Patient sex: M
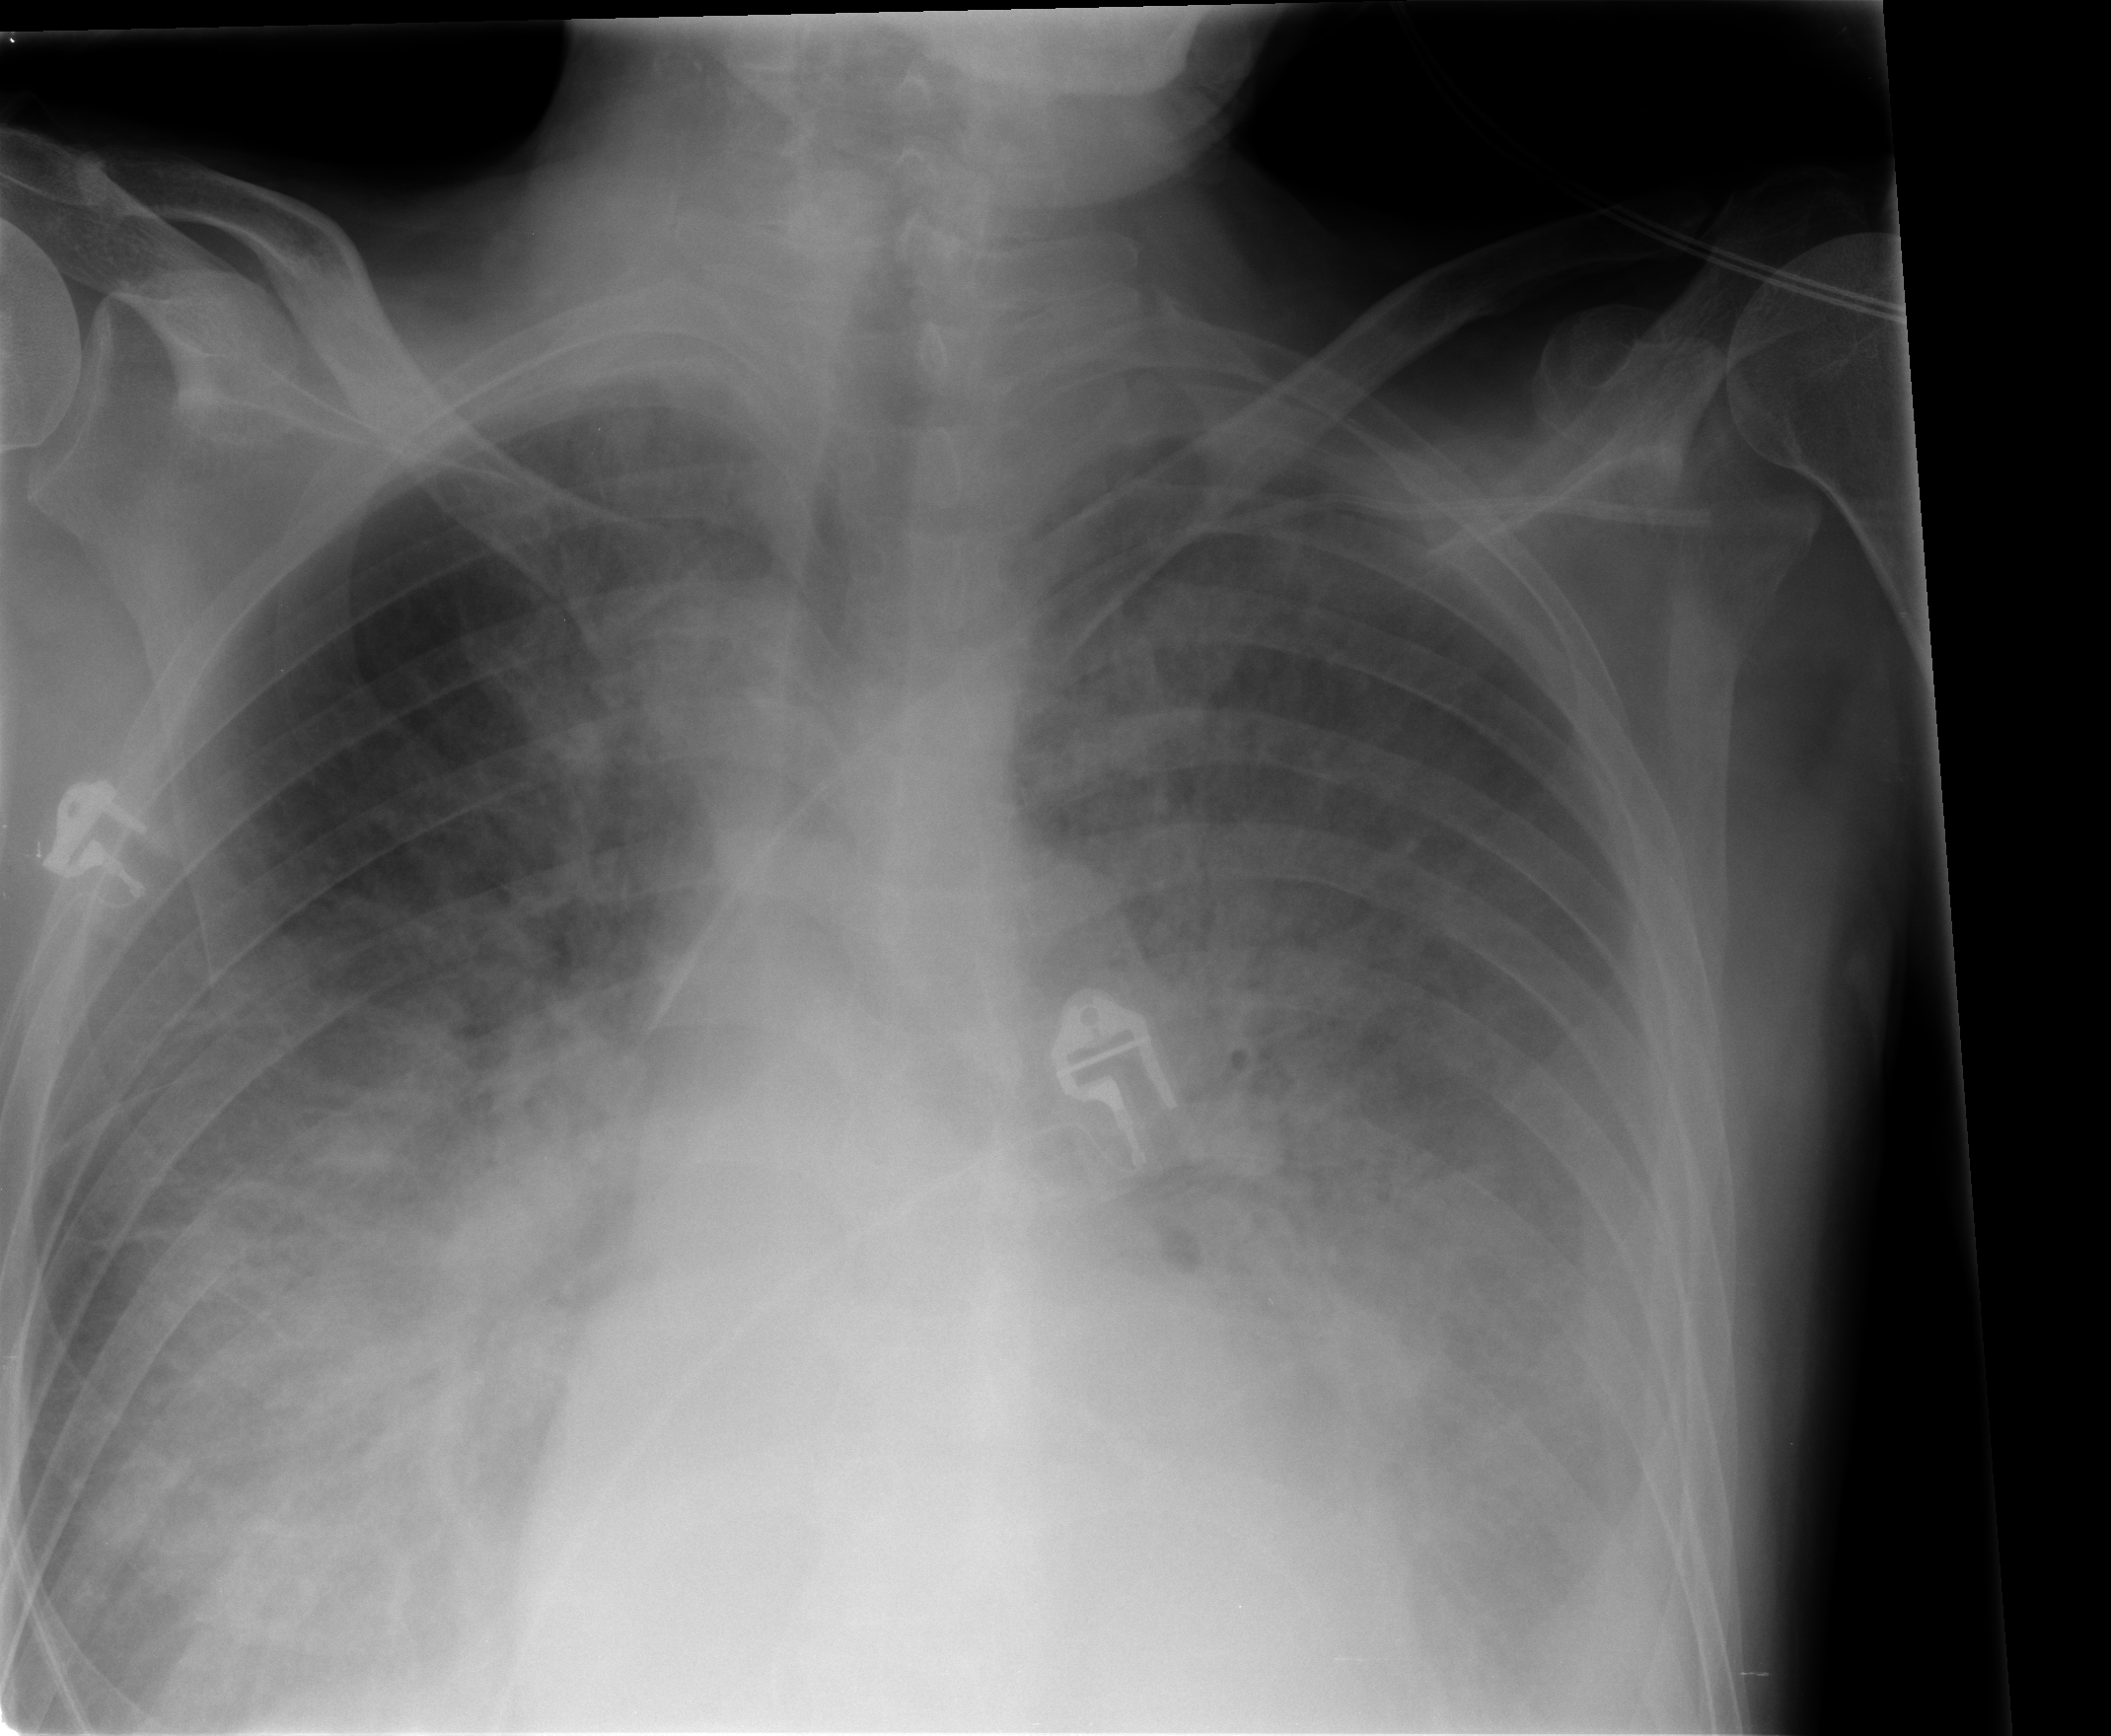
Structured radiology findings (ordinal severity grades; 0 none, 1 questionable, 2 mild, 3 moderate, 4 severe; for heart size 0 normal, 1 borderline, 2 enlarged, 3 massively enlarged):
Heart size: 1
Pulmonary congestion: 4
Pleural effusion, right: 2
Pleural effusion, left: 3
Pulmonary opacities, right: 2
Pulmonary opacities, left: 2
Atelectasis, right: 3
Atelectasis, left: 3